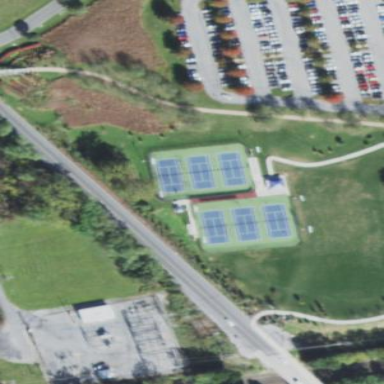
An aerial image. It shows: Tennis court on pitch designated for leisure land.